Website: walmart
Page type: cart
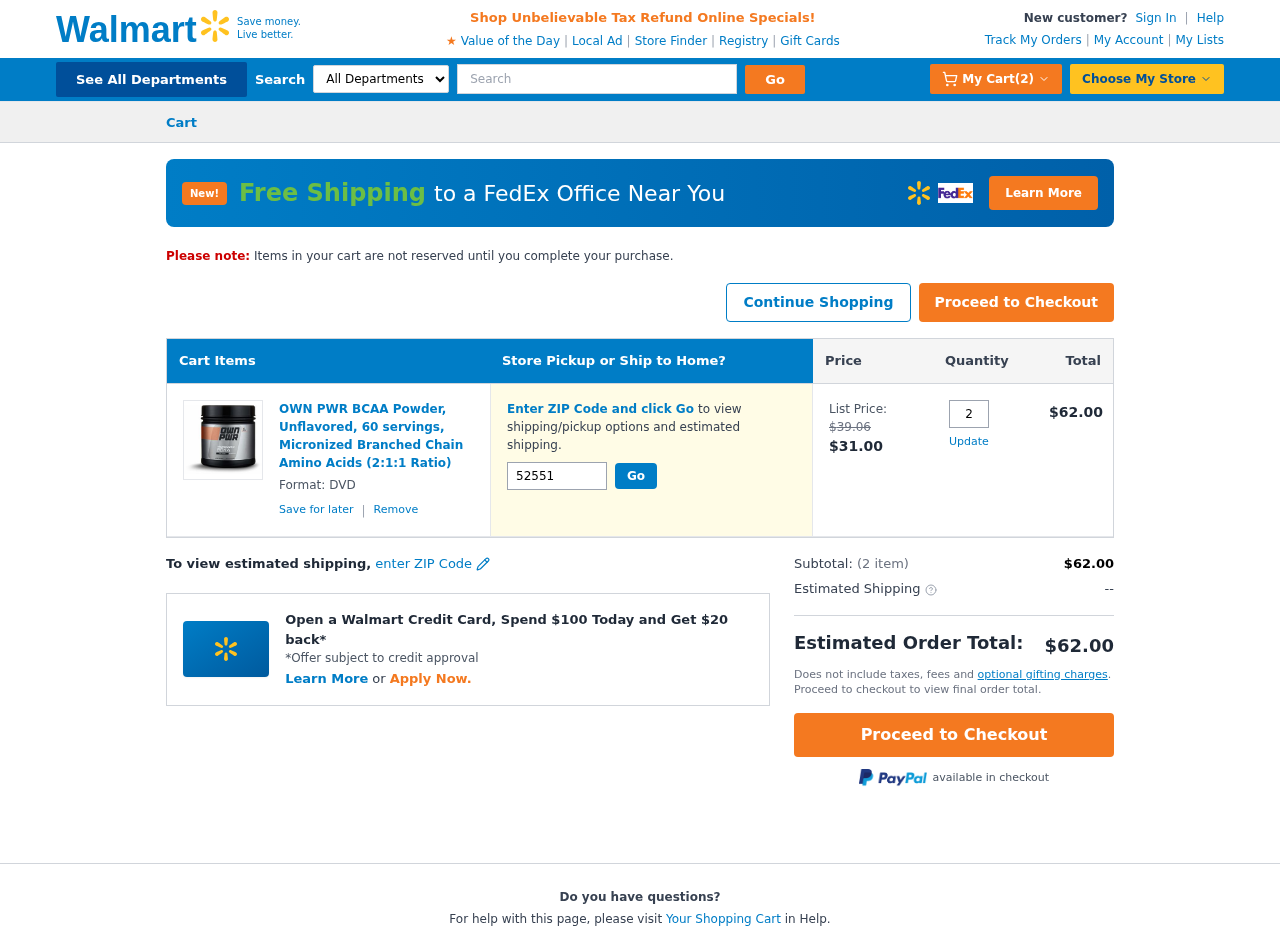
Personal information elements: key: PII_POSTCODE
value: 52551
Product elements: key: PRODUCT1_NAME
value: OWN PWR BCAA Powder, Unflavored, 60 servings, Micronized Branched Chain Amino Acids (2:1:1 Ratio)
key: PRODUCT1_PRICE
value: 31
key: PRODUCT1_QUANTITY
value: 2
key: PRODUCT1_ORIGINAL_PRICE
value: $39.06
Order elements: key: ORDER_NUM_ITEMS
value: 2
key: ORDER_SUBTOTAL
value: $62.00
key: ORDER_TOTAL
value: $62.00
Search elements: key: HEADER_SEARCH
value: Search